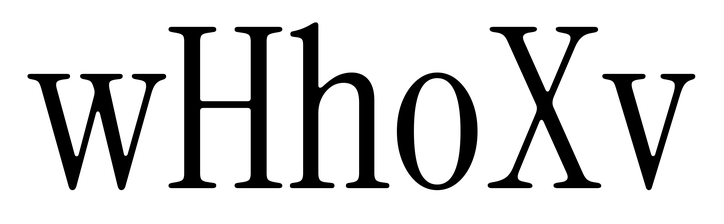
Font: InstrumentSerif-Regular